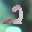
Label: 2